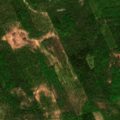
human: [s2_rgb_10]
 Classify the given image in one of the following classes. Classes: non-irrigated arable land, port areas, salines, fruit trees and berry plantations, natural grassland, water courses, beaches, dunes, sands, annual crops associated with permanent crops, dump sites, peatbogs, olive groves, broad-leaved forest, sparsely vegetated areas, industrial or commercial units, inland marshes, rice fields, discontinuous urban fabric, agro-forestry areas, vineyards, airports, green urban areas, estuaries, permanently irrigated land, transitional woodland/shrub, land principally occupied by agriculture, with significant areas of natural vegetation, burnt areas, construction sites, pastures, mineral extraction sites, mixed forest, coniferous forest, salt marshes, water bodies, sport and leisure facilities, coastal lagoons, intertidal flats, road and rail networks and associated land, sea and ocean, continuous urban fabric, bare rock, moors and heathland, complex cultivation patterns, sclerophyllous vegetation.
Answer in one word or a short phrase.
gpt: coniferous forest, mixed forest